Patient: sex F, age 53
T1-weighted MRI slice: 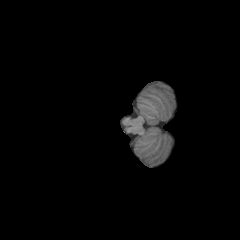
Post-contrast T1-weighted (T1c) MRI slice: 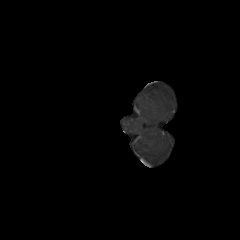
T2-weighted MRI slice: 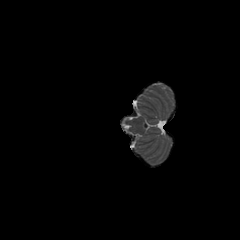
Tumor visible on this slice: no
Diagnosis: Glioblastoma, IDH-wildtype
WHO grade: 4